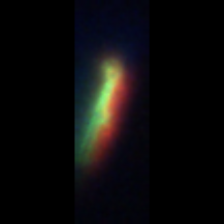
Taxon: Pennate
Group: Diatoms